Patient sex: M
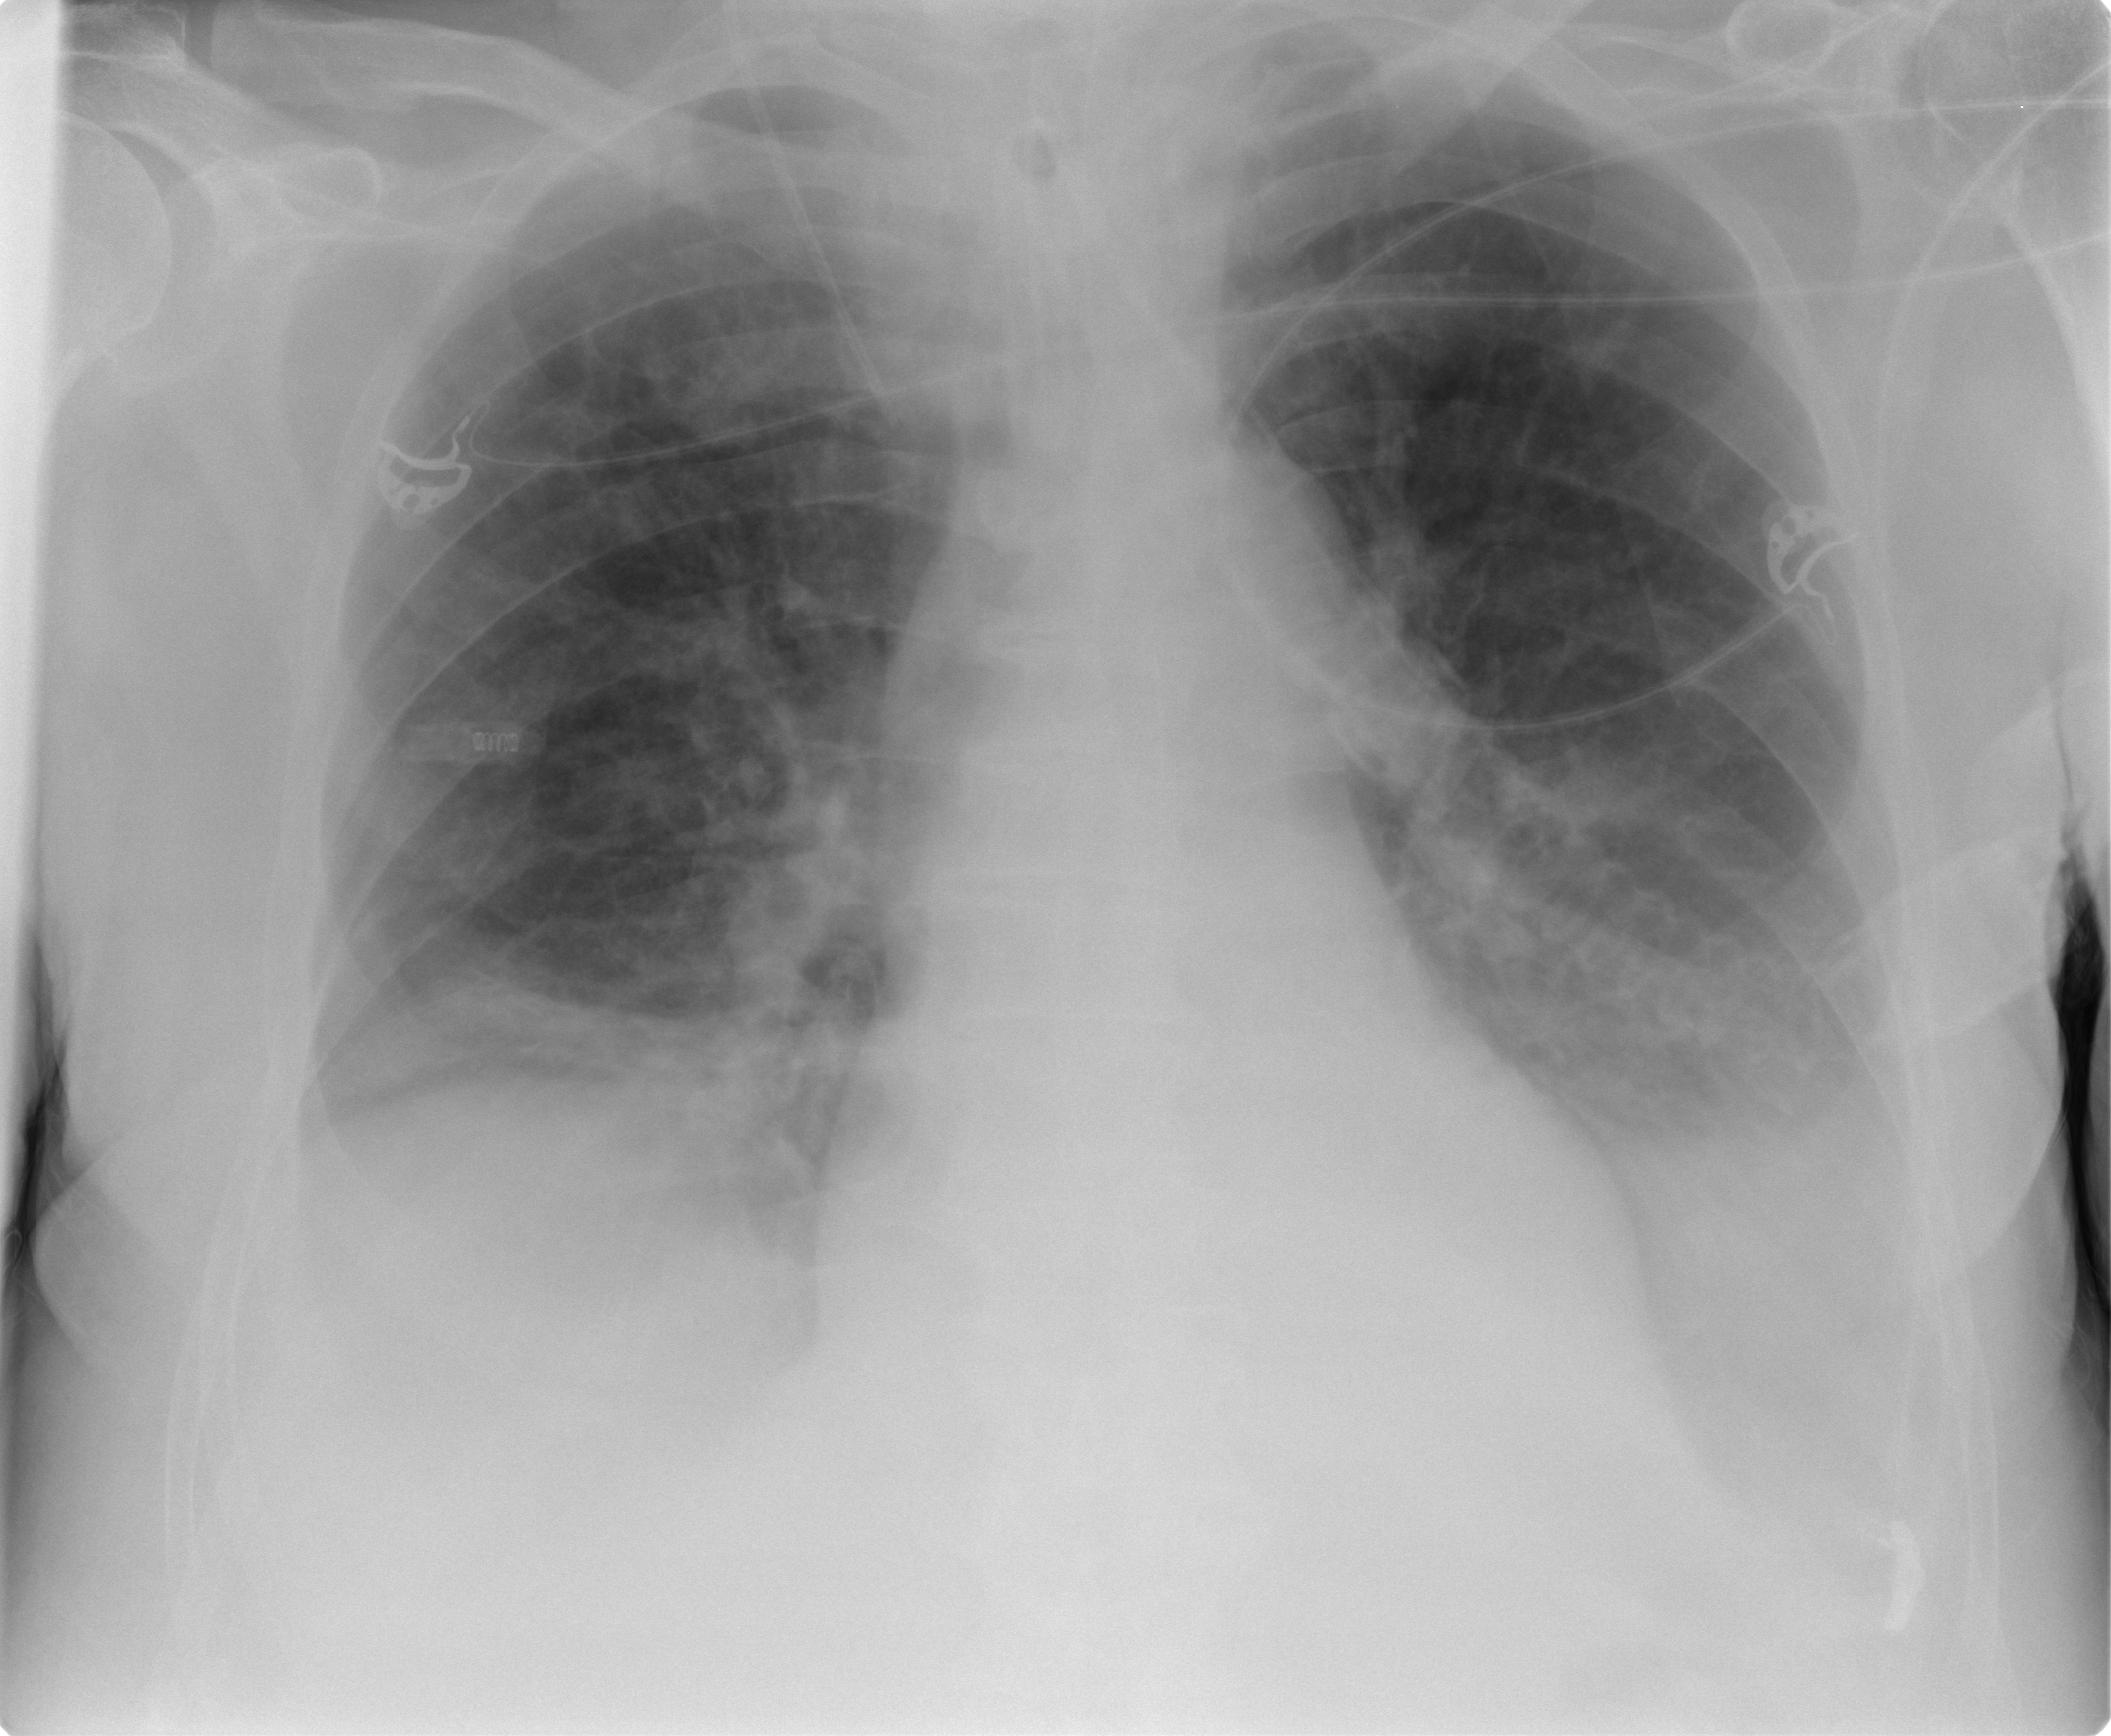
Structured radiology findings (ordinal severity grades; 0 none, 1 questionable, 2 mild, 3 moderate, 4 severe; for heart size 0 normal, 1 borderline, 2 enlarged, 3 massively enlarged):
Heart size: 0
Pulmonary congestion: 2
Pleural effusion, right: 1
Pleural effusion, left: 2
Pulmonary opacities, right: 0
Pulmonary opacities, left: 0
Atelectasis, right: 3
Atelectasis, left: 2